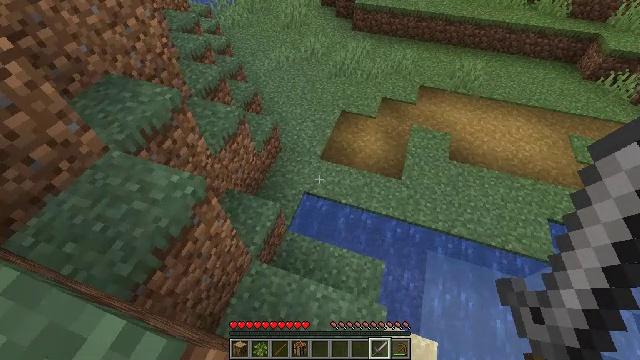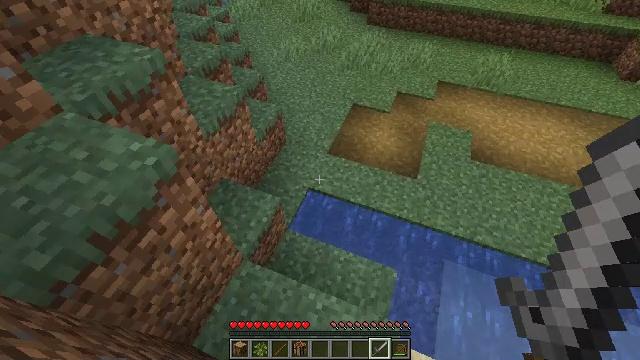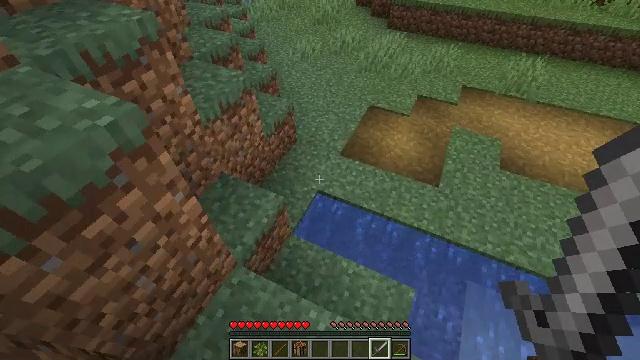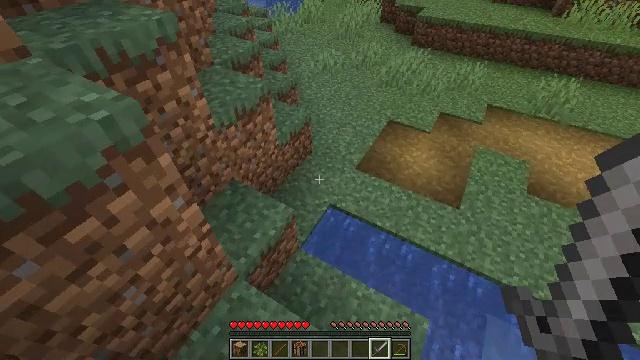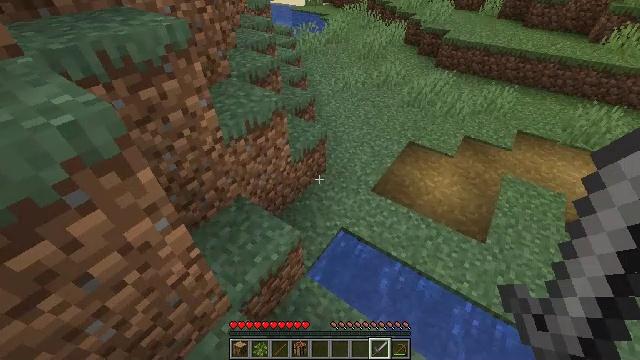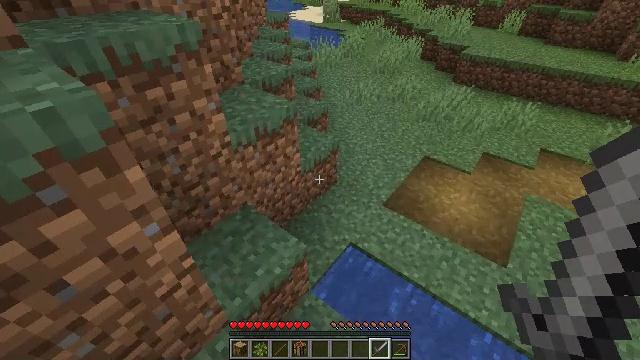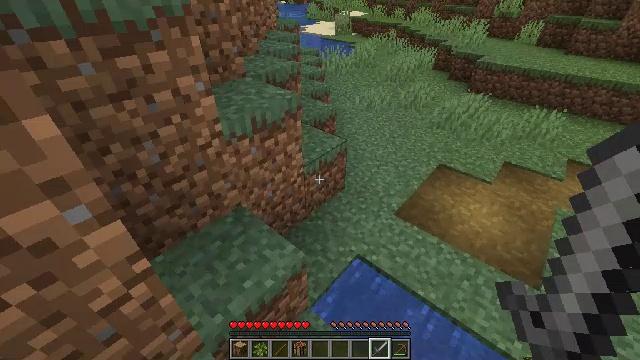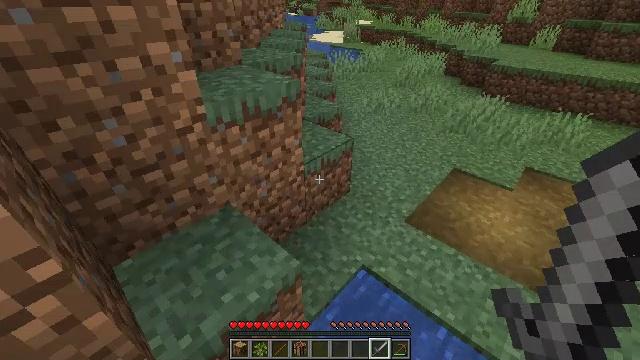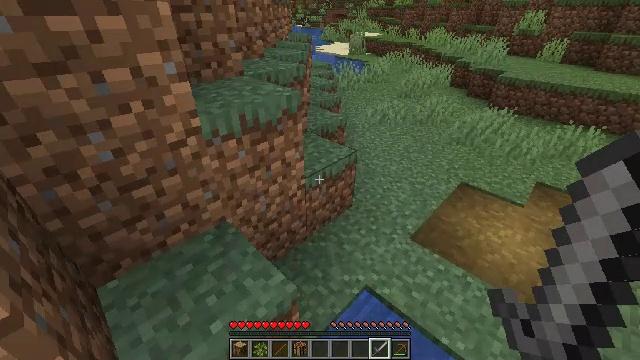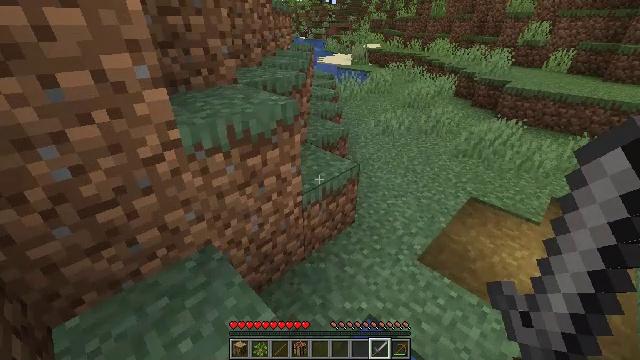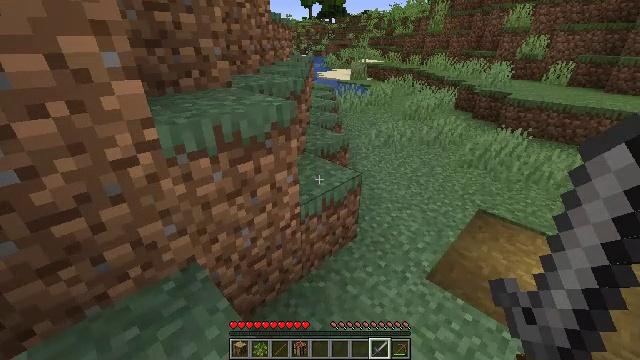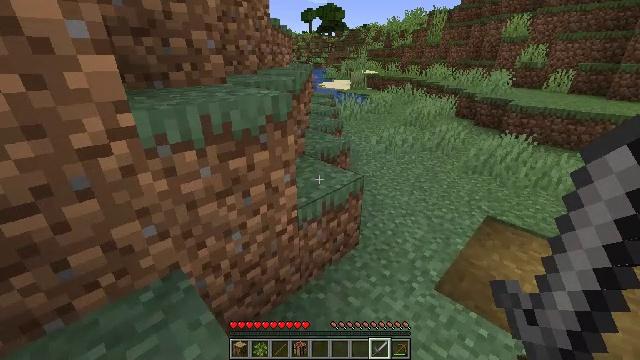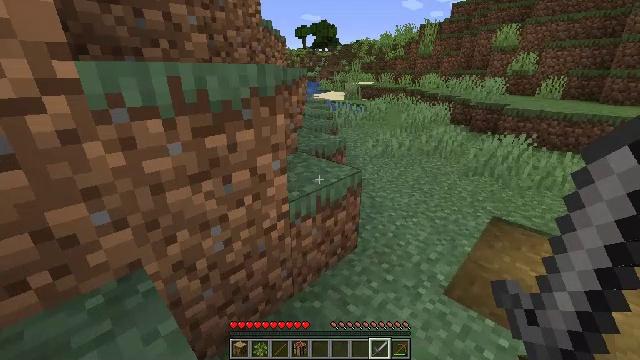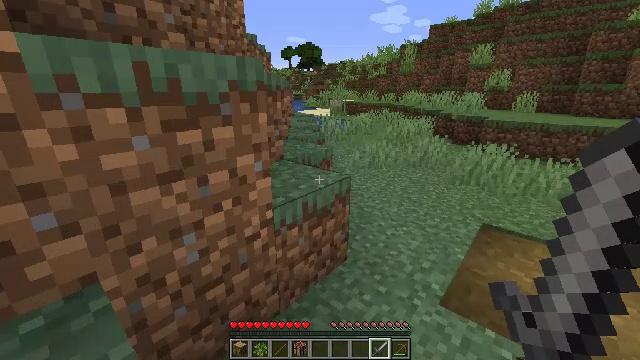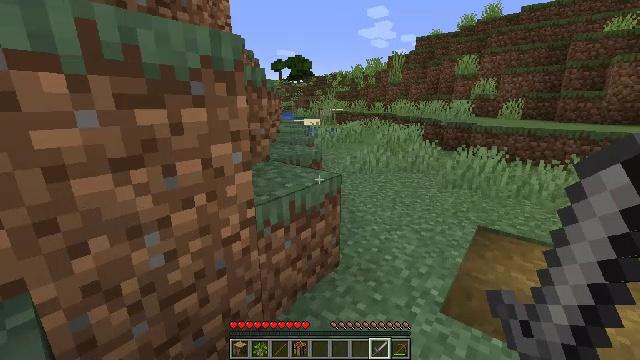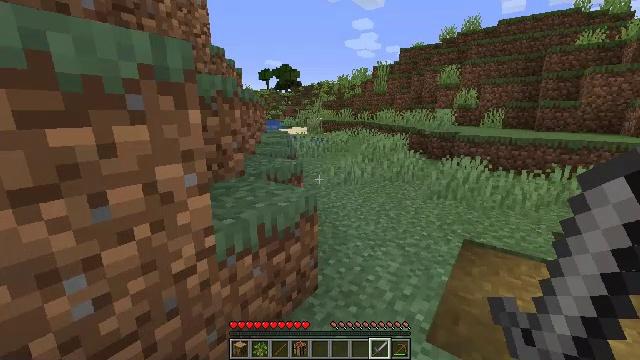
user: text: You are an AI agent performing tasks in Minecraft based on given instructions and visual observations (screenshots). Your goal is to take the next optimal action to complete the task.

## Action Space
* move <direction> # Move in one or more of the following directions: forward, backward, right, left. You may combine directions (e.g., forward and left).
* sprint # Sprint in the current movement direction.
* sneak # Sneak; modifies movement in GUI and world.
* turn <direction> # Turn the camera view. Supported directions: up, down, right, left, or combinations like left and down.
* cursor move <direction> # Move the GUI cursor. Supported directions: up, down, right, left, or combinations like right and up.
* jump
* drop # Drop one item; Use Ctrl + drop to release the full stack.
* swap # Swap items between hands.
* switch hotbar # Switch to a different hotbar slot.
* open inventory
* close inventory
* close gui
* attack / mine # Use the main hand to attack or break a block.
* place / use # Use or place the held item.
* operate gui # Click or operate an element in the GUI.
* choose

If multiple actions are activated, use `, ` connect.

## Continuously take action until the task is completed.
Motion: motion action
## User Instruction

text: Collect the yellow bed from its place.
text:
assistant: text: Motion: move forward, turn left and up
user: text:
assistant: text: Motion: move forward, turn left and up
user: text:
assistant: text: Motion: move forward, turn left and up
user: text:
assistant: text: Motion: move forward, turn left and up
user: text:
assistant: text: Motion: move forward, turn left and up
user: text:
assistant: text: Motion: move forward, turn left and up
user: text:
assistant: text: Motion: move forward, turn left and up
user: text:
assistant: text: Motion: move forward, turn left and up
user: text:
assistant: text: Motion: move forward, turn up
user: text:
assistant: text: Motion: move forward, turn up
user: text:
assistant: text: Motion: move forward, turn up
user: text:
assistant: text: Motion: move forward, turn right and up
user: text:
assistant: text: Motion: move forward, turn right and up
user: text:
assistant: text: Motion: move forward, turn right and up
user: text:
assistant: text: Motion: move forward, turn right and up
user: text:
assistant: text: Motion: move forward, turn right and up
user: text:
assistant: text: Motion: move forward, turn right and up
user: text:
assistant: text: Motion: move forward, turn right and up
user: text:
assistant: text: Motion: move forward, turn right and up
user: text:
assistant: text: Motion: move forward, turn right and up
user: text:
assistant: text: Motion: move forward, turn right
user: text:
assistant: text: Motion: move forward, turn right
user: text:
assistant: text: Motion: move forward, turn right
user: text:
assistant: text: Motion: move forward, turn right
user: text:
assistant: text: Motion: move forward, turn right
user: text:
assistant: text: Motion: move forward
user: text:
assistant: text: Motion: move forward
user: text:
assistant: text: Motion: move forward
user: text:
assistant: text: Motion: move forward
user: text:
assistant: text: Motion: move forward